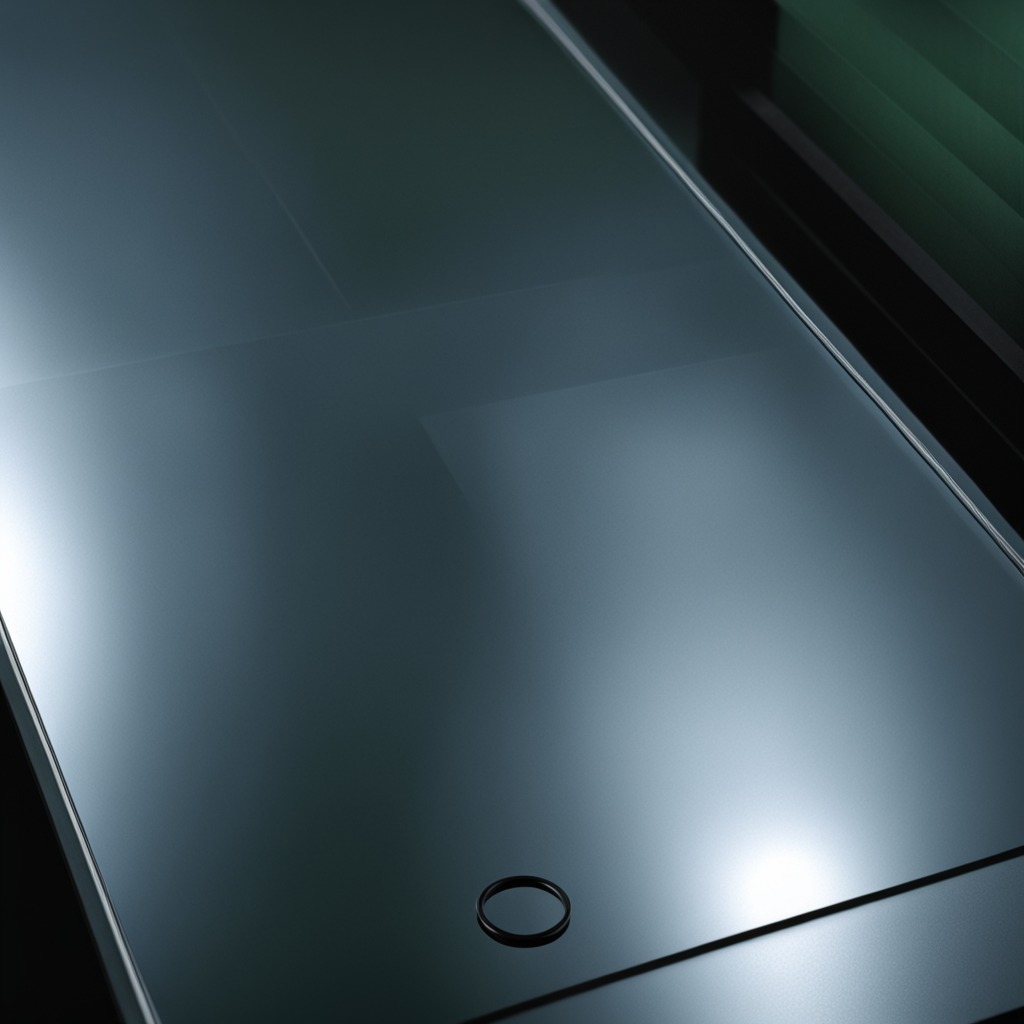
A rubber O-ring is lying on the clean empty table in a railway signal maintenance room lit by harsh overhead fluorescents photorealistic surface textures crisp shadows high dynamic range.